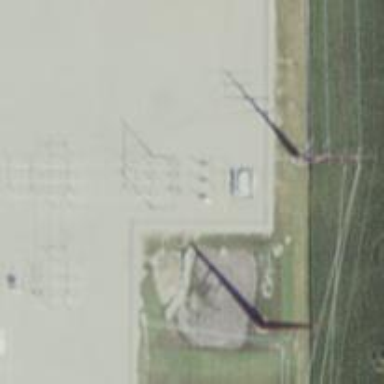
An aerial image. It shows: Switch for power supply.